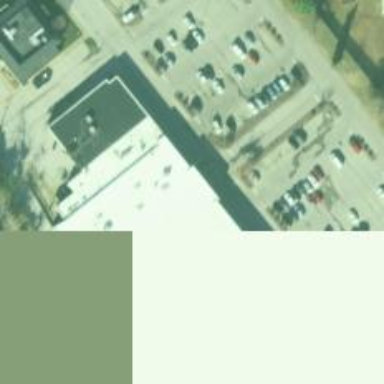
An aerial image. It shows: Supermarket.